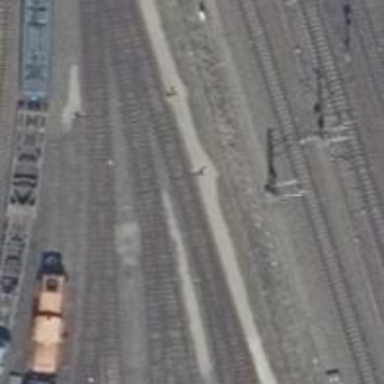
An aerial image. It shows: Railway switch.